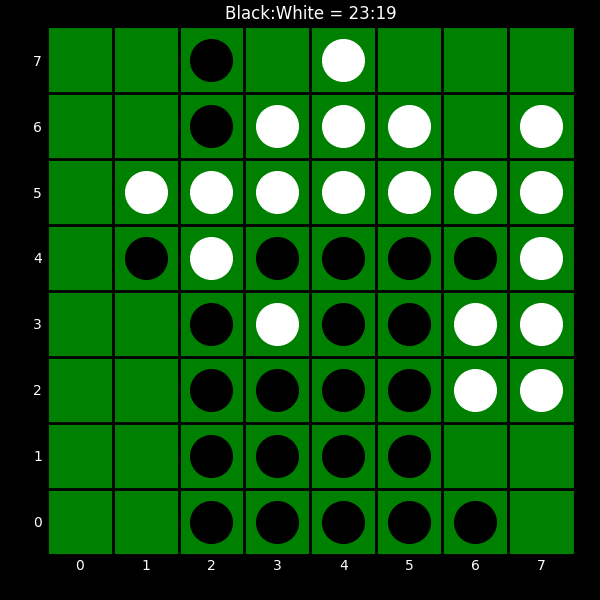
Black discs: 23
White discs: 19